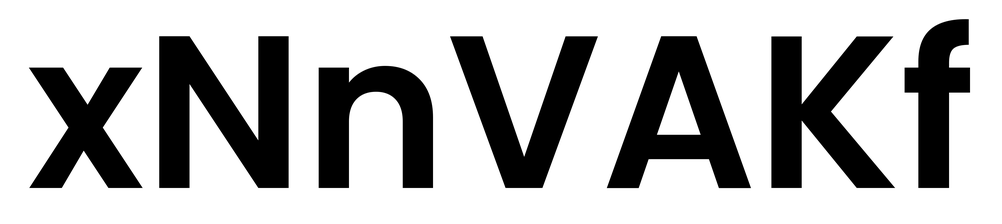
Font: Poppins-SemiBold